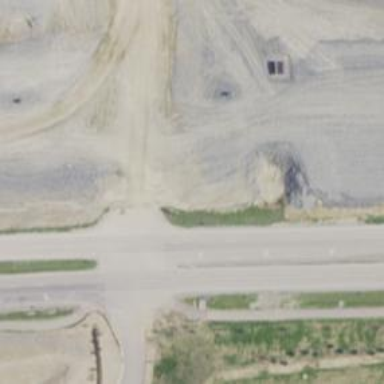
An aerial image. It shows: Secondary road.